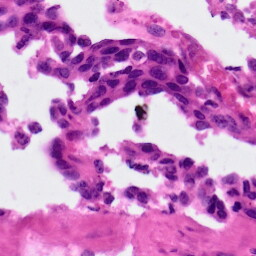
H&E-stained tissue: Ovarian